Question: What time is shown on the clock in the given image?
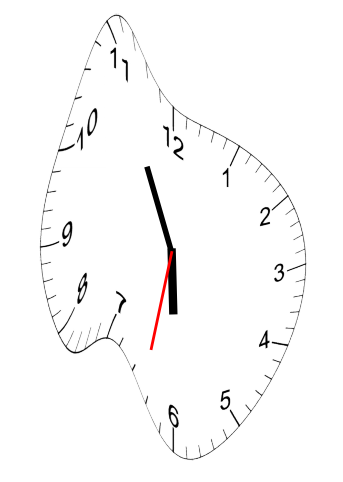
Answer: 05:55:32